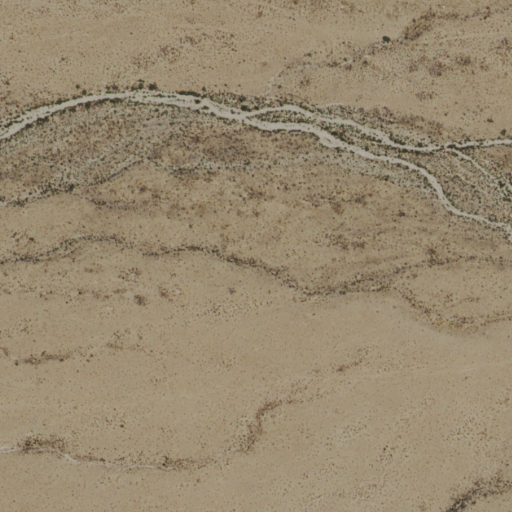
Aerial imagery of valley in New Mexico named Henry Canyon containing shrub and grassland